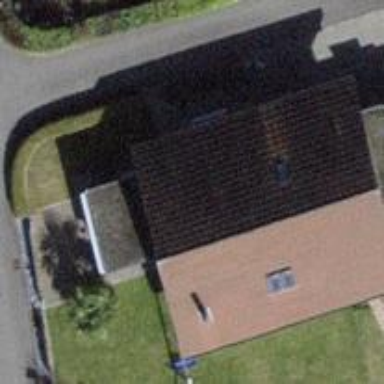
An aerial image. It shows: Building with tiled roof.